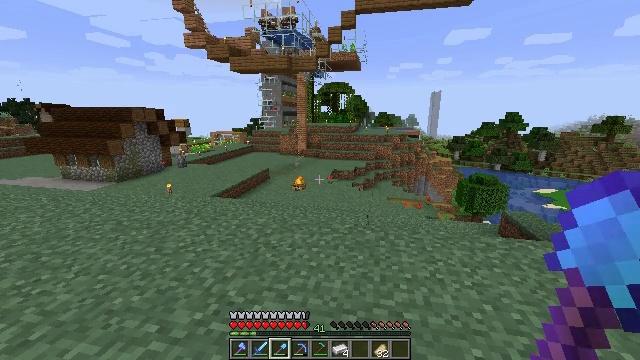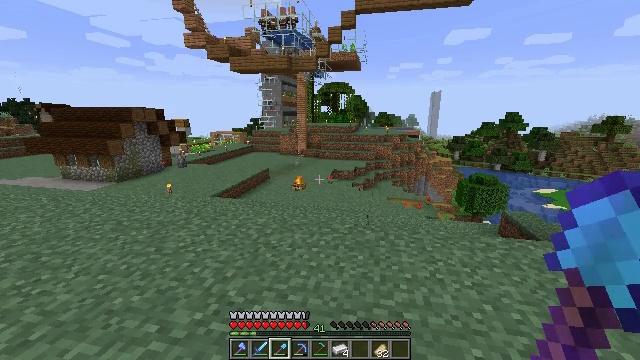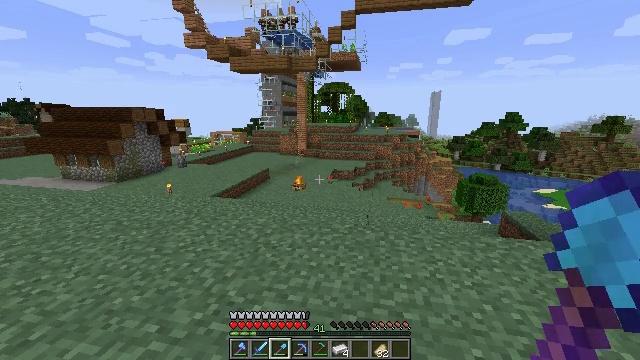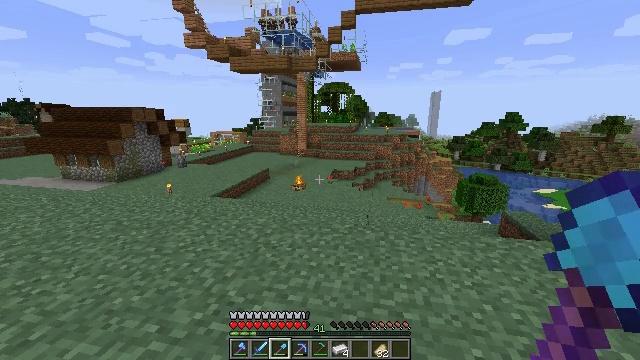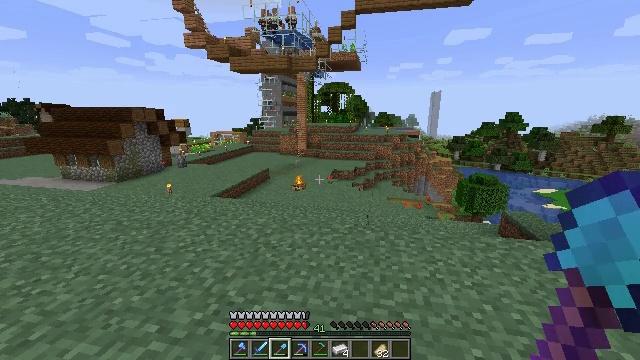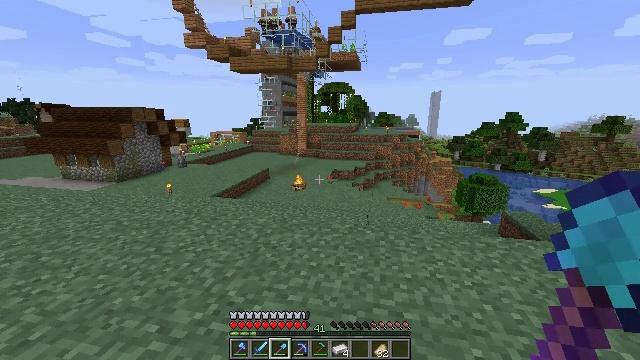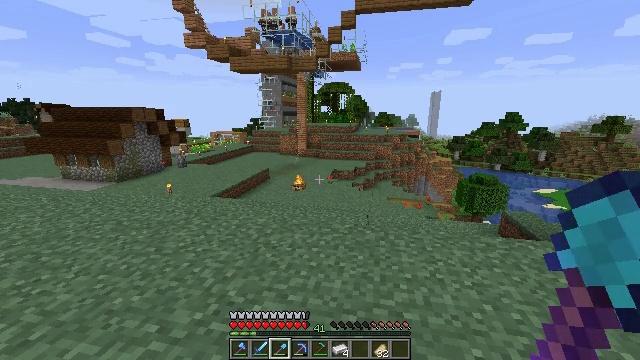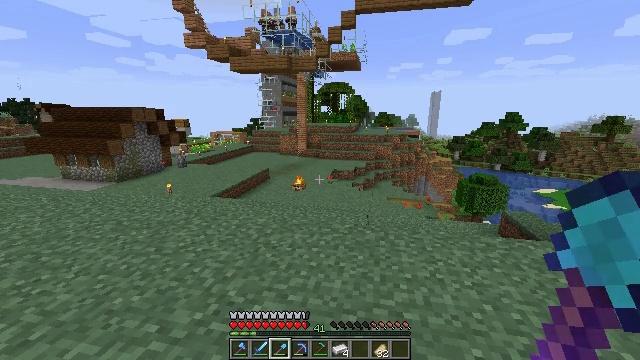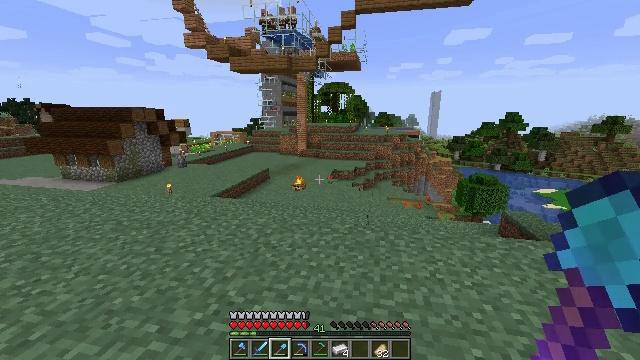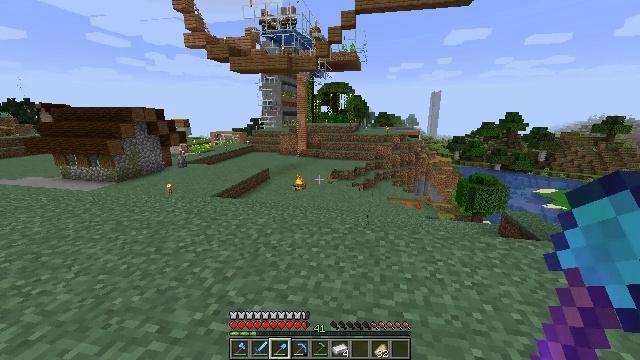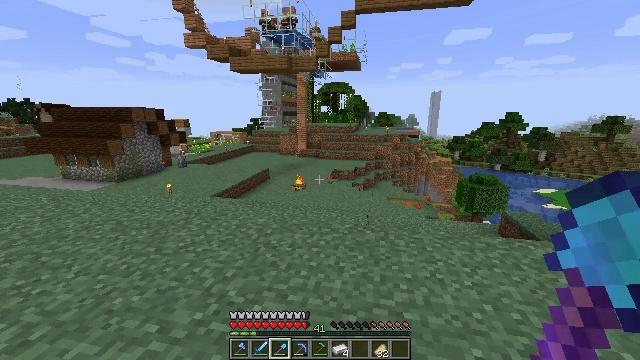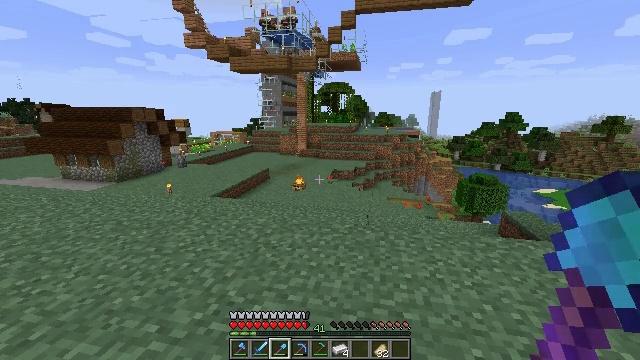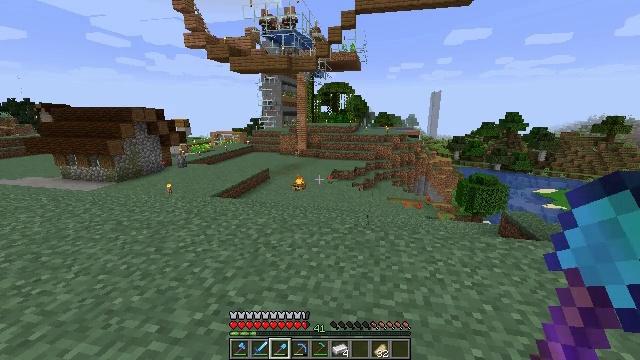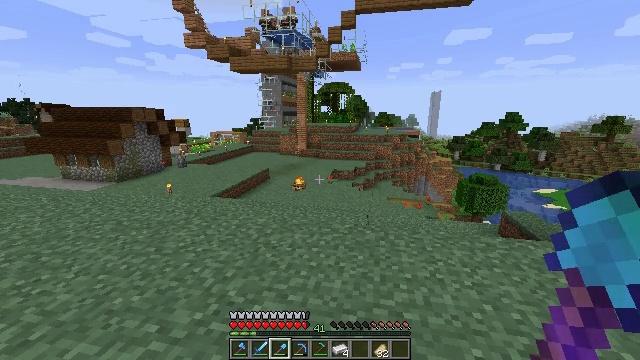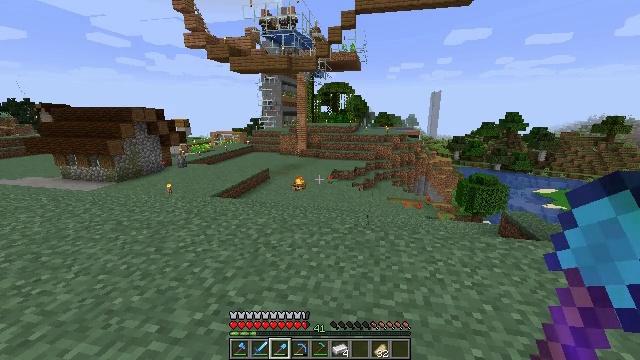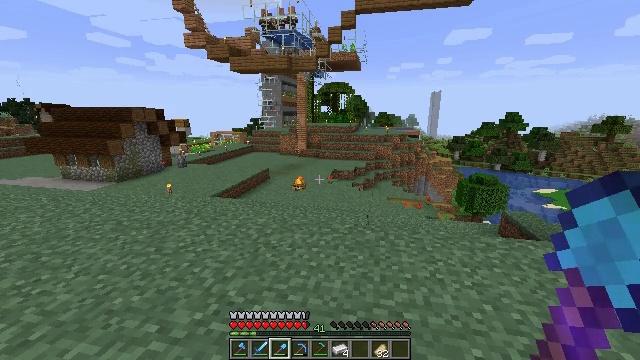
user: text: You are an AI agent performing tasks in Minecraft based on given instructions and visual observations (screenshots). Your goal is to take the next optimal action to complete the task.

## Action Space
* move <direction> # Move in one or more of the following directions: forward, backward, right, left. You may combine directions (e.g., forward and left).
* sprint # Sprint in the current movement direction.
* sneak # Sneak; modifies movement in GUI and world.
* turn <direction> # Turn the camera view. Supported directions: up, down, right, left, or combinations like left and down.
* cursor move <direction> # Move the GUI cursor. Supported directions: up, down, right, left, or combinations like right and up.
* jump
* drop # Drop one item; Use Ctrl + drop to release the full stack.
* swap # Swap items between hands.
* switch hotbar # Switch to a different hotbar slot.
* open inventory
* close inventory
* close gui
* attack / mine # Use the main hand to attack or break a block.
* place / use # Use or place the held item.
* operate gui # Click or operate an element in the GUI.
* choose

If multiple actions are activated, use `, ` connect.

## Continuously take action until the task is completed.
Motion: motion action
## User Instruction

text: Interact with the crafting table to obtain a dried kelp block.
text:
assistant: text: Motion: no_op
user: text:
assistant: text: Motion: no_op
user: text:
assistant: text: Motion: no_op
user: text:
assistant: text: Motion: no_op
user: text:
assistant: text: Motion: no_op
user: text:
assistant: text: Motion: no_op
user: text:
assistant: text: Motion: no_op
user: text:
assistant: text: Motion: no_op
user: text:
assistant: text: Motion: no_op
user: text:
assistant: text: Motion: no_op
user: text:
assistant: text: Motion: no_op
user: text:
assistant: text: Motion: no_op
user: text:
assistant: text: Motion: no_op
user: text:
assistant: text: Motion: no_op
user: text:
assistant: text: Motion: no_op
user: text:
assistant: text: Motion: no_op
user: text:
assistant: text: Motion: no_op
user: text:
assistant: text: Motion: no_op
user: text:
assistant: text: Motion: no_op
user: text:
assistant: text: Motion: no_op
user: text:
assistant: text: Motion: no_op
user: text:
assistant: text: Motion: no_op
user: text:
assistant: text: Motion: no_op
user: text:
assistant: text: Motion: no_op
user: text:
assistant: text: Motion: no_op
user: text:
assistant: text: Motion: no_op
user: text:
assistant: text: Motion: no_op
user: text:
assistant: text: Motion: no_op
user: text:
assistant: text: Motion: no_op
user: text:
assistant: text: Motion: no_op